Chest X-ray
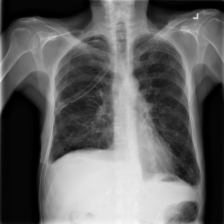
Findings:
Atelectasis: negative
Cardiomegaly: negative
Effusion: negative
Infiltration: negative
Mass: negative
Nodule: negative
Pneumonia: negative
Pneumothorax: negative
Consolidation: negative
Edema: negative
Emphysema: negative
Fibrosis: negative
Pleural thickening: positive
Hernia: negative